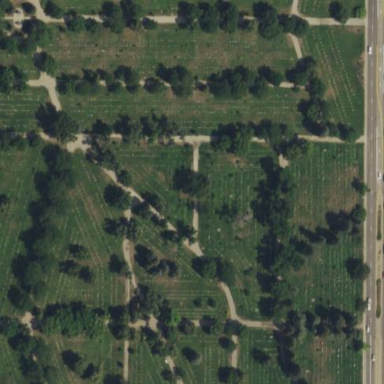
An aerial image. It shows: Cemetery.